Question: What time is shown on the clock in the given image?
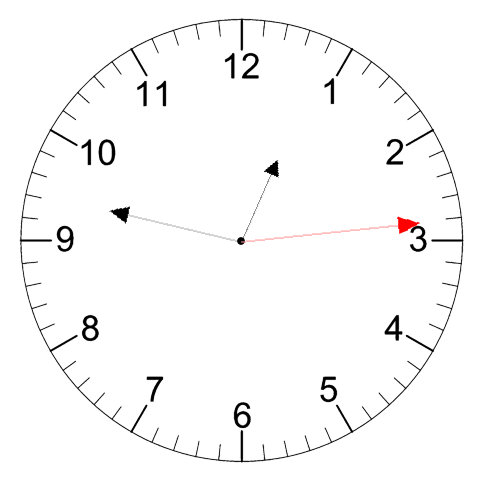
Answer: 12:47:14